Question: i get stuck in my data in RecyclerView. I have a json in asset folder like this :

I want to load this data into my RecyclerView and CardView. I have read many tutorials but there is none regarding my case. Every tutorial for RecyclerView always loads JSON from the internet.
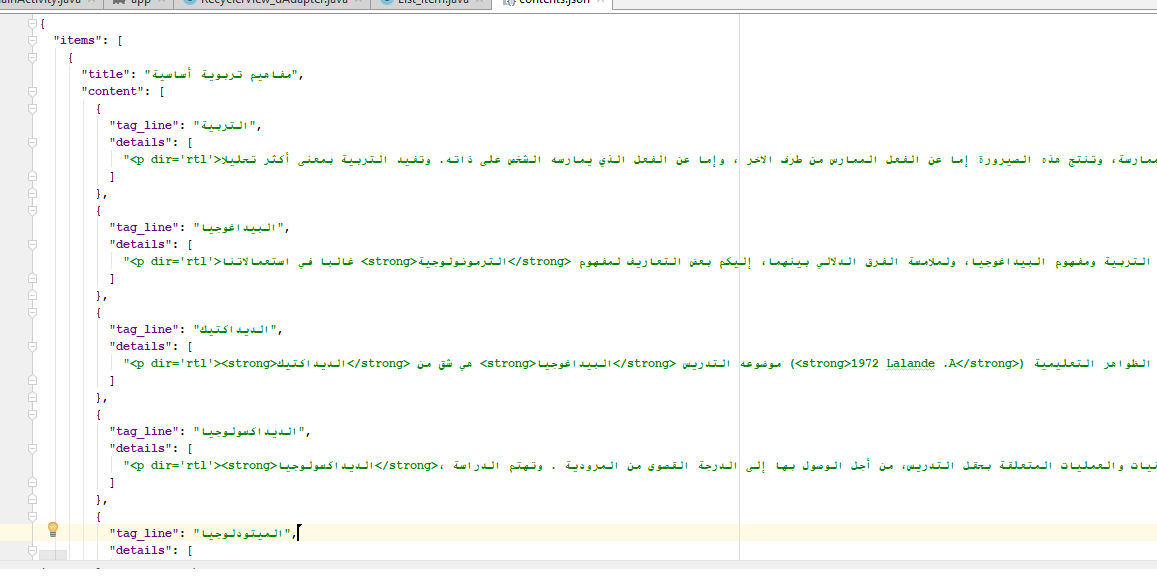
Answer: First of all, you are trying to do everything in 1 big step. You are rarely going to find the solution for your particular problem all in one place. Best way to approach problems is to divide them into smaller problems.
For example, if we take your problem, it can be divided into these parts:
1. Reading a file in asset folder
2. Parsing file data into json
3. Extract data from json
4. Use the data in adapter for recyclerview
Out of these 4 parts, you should already know the fourth part, so now you need to look for first 3 parts.
If you google each part, you will find many answers to each part.
Following function will give you file contents in :
'''
private String getFileContentsAsString(Context context, String file)
{
String str = "";
try
{
AssetManager assetManager = context.getAssets();
InputStream in = null;
try {
in = assetManager.open(file);
} catch (IOException e) {
e.printStackTrace();
}
InputStreamReader isr = new InputStreamReader(in);
char [] inputBuffer = new char[100];
int charRead;
while((charRead = isr.read(inputBuffer))>0)
{
String readString = String.copyValueOf(inputBuffer,0,charRead);
str += readString;
}
}
catch(IOException ioe)
{
ioe.printStackTrace();
}
return str;
}
'''
Now that you have the data as string, you can parse it into JSON:
'''
String fileString = getFileContentsAsString("contents.json");
JSONObject json = new JSONObject(fileString);
'''
Get the json array and then the data on to your own objects.
'''
JSONArray itemArray = json.getJSONArray("items");
'''
Use data from above steps to populate your adapter.
Again, resources for all these steps are already available out there.